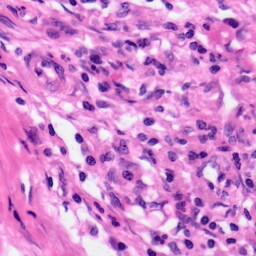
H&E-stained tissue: Pancreatic